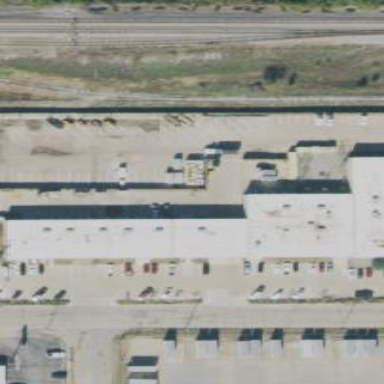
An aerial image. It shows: Car repair building.